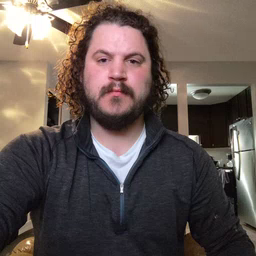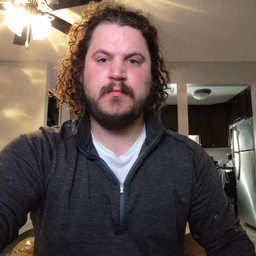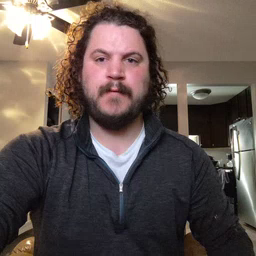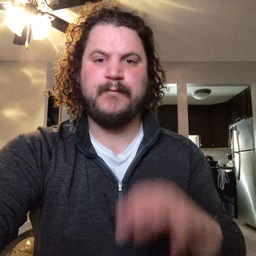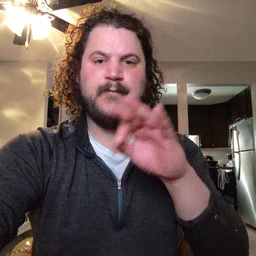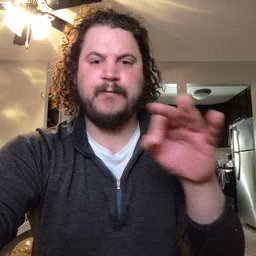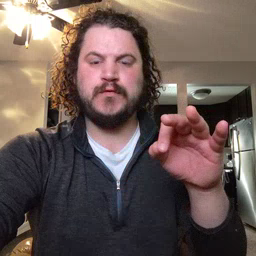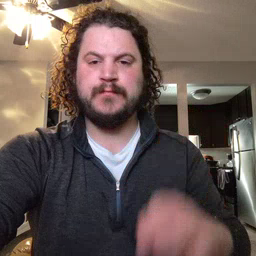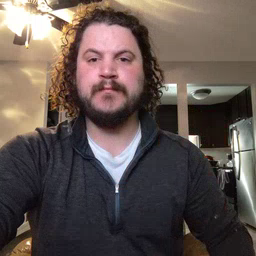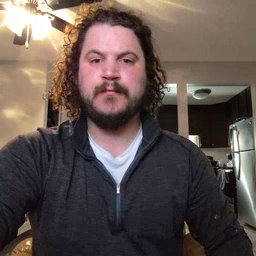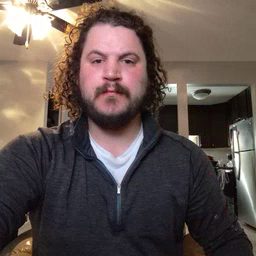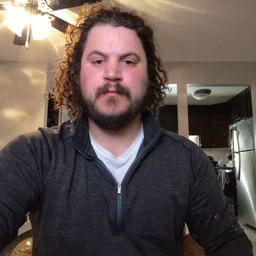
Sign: frenchfries